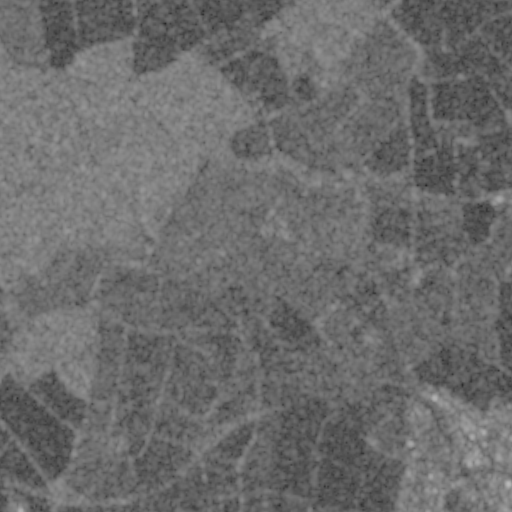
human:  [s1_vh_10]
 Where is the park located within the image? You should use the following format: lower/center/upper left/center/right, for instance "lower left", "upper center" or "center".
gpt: The park is located in the lower right of the image.
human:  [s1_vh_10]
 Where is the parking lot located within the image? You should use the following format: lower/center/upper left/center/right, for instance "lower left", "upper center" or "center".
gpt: The parking lot is located in the center right of the image.
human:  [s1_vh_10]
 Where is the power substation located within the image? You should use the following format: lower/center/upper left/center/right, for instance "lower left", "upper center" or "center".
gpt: The power substation is located in the center right of the image.
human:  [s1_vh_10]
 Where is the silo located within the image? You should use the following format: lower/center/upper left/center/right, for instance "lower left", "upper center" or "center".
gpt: The silo is located in the lower left of the image.
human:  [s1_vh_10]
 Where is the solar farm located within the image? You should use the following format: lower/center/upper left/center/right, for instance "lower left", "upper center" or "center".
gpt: The solar farm is located in the center right of the image.
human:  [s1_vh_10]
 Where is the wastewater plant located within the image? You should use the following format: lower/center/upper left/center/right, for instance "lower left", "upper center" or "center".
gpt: The wastewater plant is located in the lower right of the image.
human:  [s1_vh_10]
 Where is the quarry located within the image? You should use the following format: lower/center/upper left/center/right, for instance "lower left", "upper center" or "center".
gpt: There is no quarry in the image.

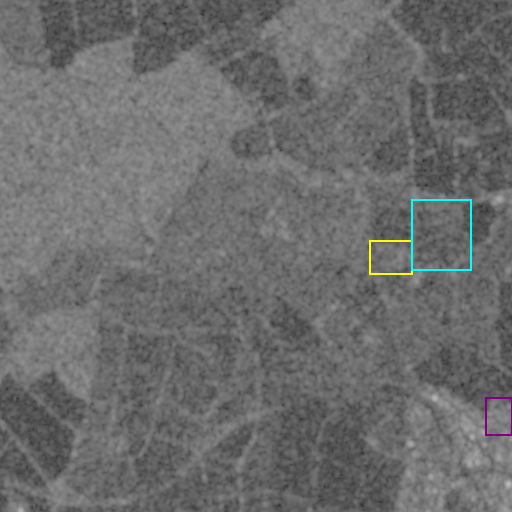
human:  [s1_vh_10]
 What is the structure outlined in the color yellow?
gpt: The structure outlined in yellow is a park.
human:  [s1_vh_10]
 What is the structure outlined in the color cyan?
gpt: The structure outlined in cyan is a solar farm.
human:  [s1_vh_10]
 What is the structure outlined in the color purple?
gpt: The structure outlined in purple is a wastewater plant.
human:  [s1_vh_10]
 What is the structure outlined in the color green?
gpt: There is no green outline.